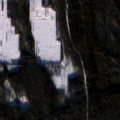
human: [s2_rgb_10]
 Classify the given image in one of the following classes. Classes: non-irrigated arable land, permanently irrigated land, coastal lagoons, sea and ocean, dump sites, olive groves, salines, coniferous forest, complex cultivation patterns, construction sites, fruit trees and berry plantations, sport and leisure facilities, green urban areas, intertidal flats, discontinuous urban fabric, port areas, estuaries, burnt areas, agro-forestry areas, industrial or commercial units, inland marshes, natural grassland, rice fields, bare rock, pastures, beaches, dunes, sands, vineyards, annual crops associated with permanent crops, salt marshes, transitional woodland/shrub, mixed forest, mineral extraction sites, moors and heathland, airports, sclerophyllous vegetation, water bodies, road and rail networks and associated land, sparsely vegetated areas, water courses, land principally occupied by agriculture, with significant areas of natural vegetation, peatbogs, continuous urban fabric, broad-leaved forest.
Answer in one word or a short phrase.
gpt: coniferous forest, mixed forest, peatbogs